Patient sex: M
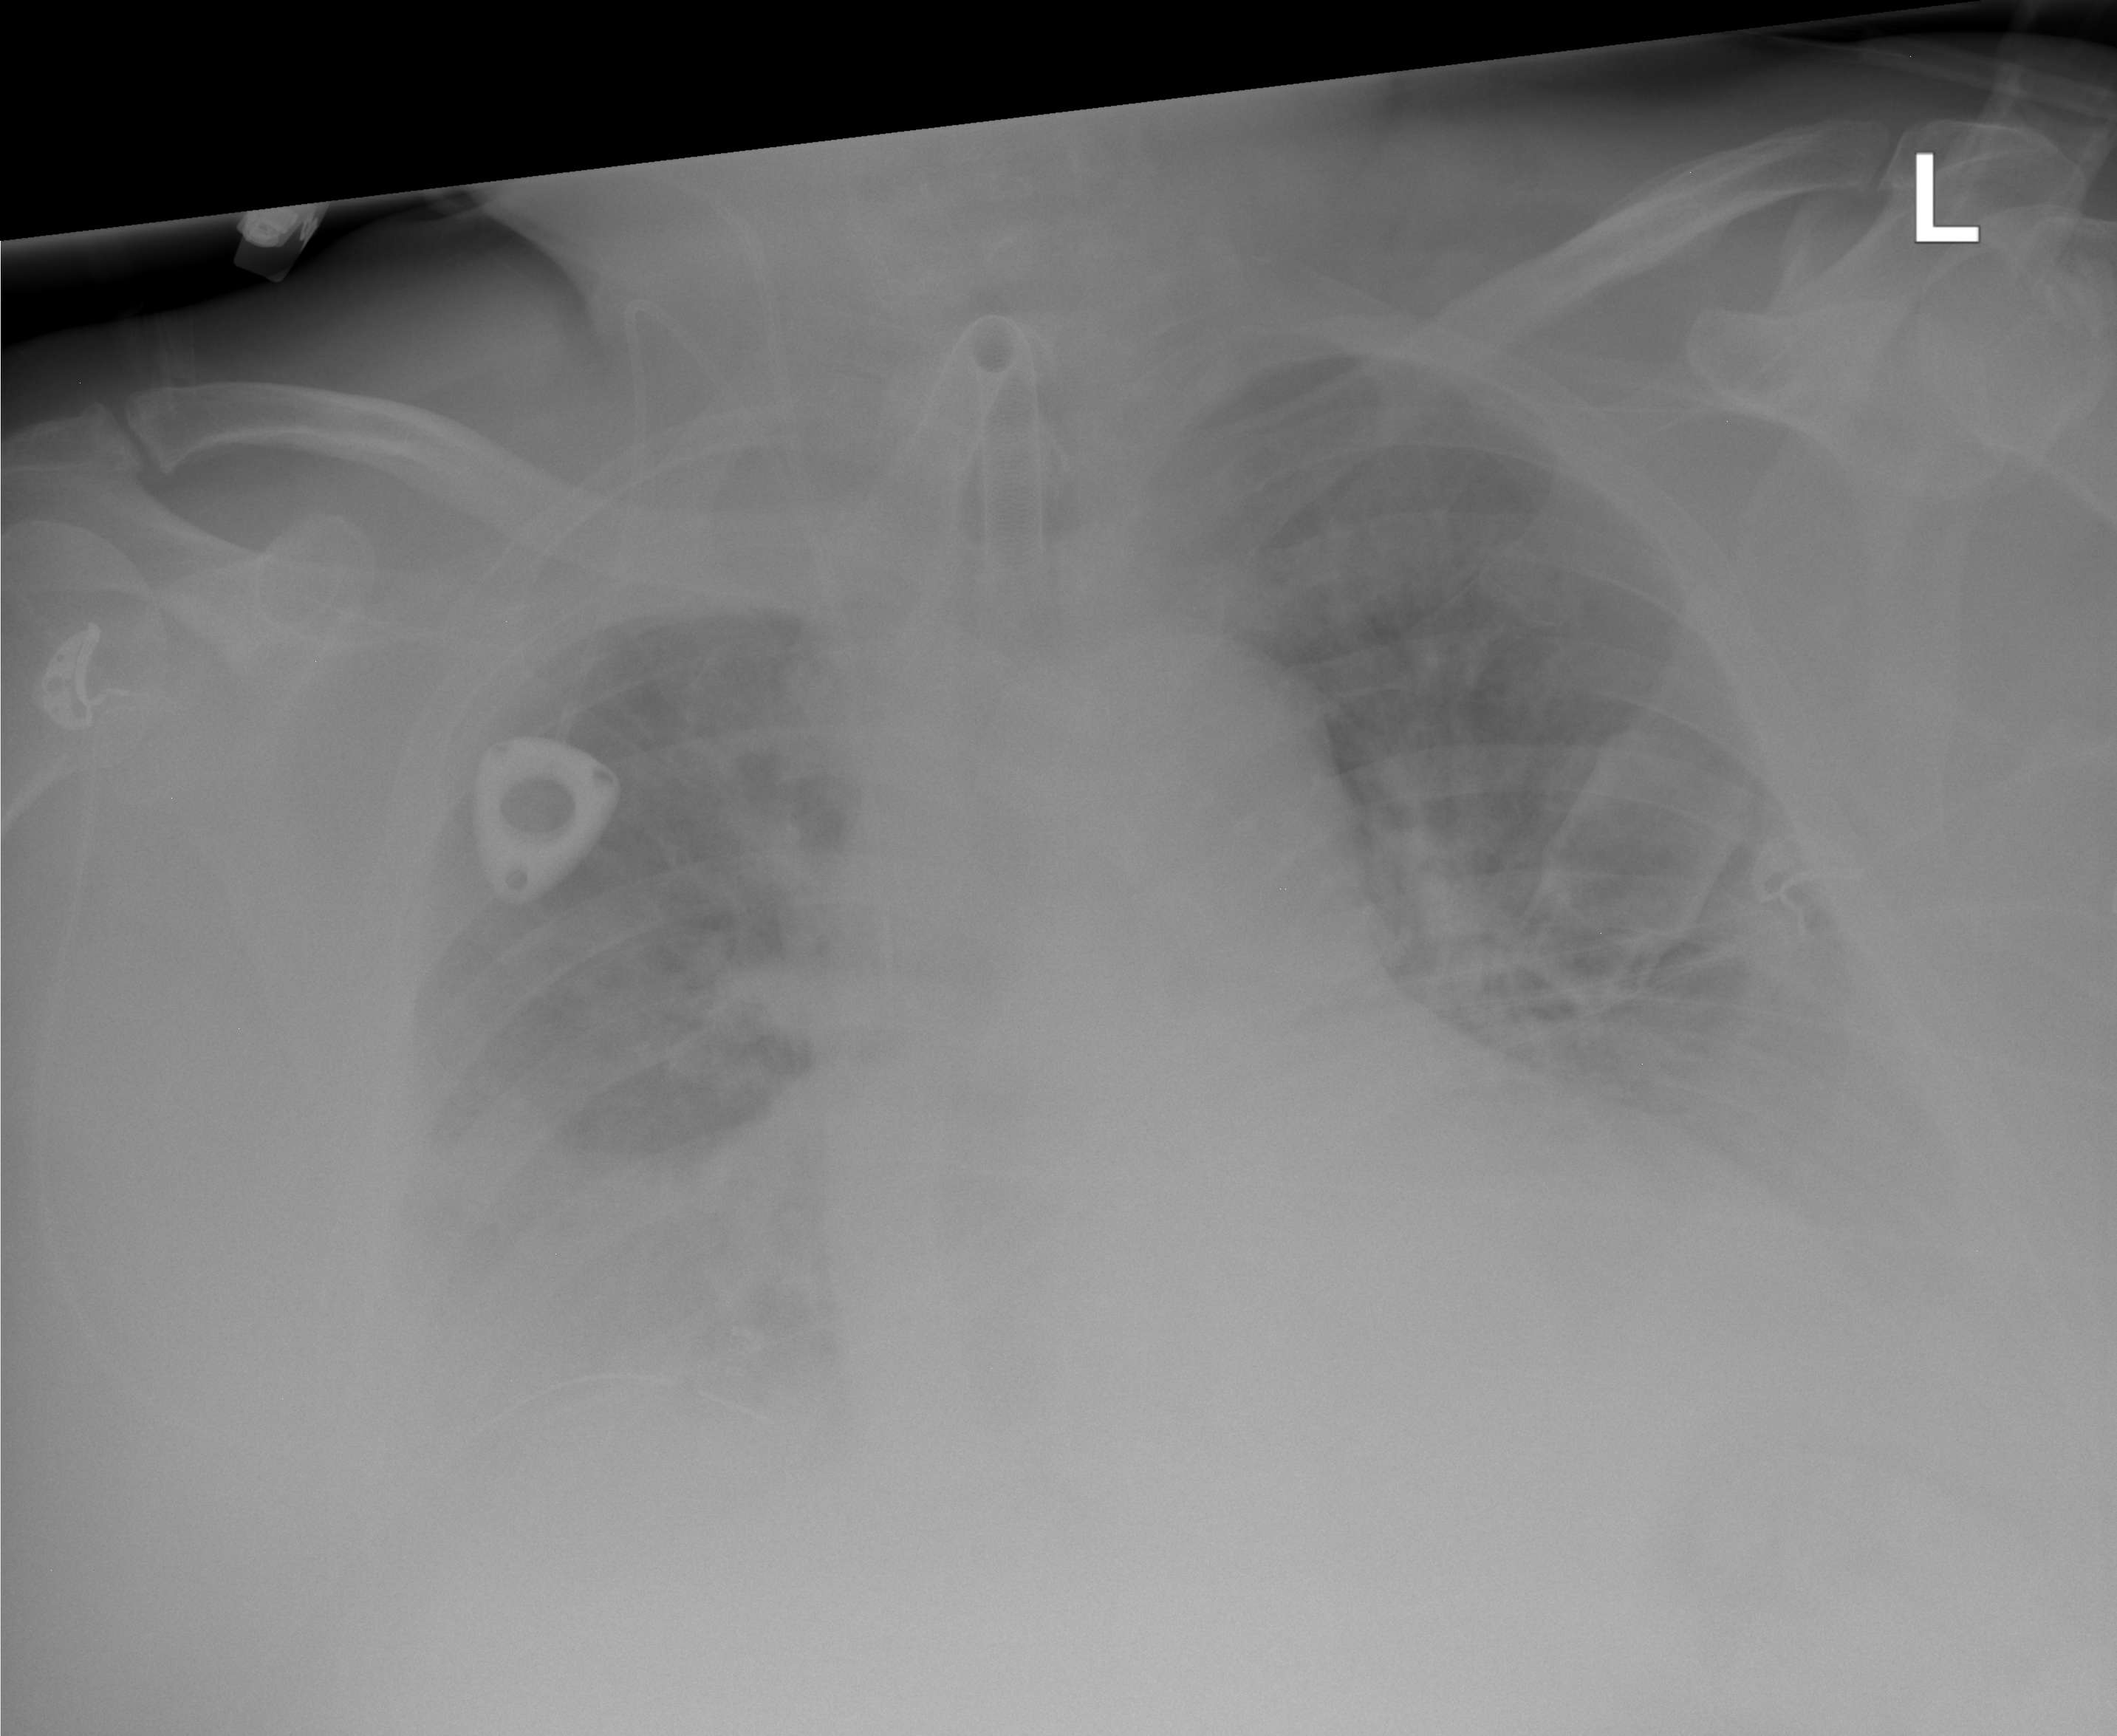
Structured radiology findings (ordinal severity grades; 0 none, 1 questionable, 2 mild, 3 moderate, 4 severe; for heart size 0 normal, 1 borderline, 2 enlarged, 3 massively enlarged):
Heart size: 2
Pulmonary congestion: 3
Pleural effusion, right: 3
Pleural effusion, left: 3
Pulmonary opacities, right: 0
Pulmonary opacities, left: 0
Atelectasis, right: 2
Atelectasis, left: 2